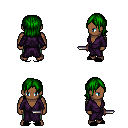
a pixel art fantasy rpg character, male body template, human, dark skin, purple robe, teal pants, green long bangs hairstyle, black slippers, dagger, four views (front, back, left, right), 2x2 character sprite sheet, small pixel art, hard edges, no anti-aliasing